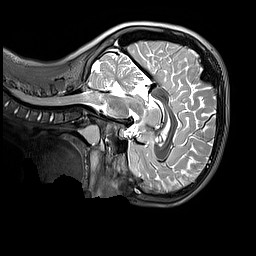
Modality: T2w
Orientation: sagittal
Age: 9
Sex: male
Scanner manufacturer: siemens
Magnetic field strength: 3 T
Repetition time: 3.2 s
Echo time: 0.408 s